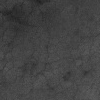
Atmospheric dust classification: not_dusty